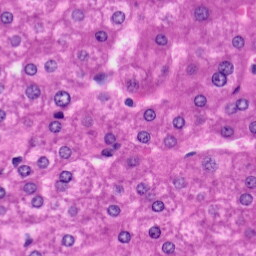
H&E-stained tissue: Liver